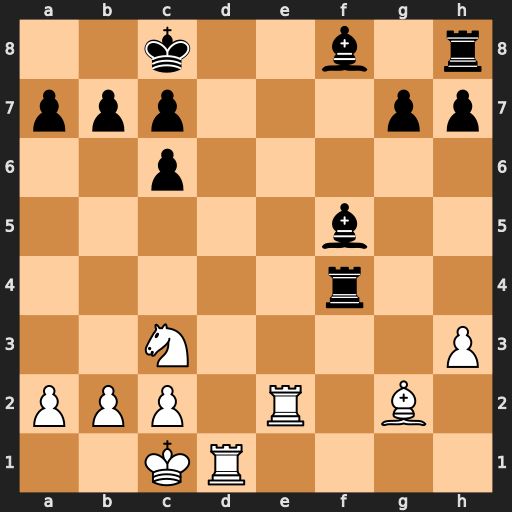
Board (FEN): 2k2b1r/ppp3pp/2p5/5b2/5r2/2N4P/PPP1R1B1/2KR4
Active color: w
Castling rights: -
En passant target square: -
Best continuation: Re8#